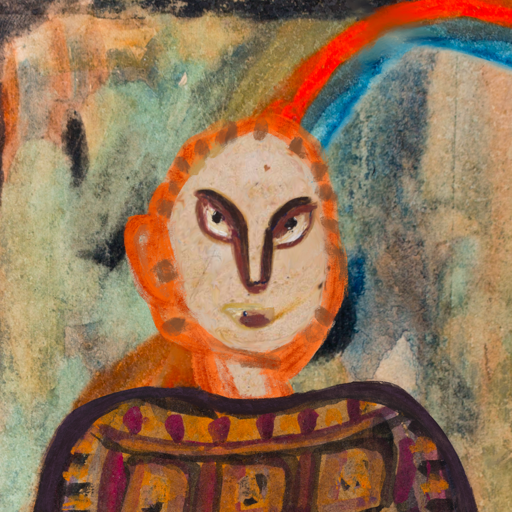
Background: Childish, Head And Neck Front: Rupkatha, Face Front: After_Raid, Bust: Doll, Hair Front: Blank, Head Accessory: Blank, Second Necklace: Blank, Necklace: Blank, Baby: Blank